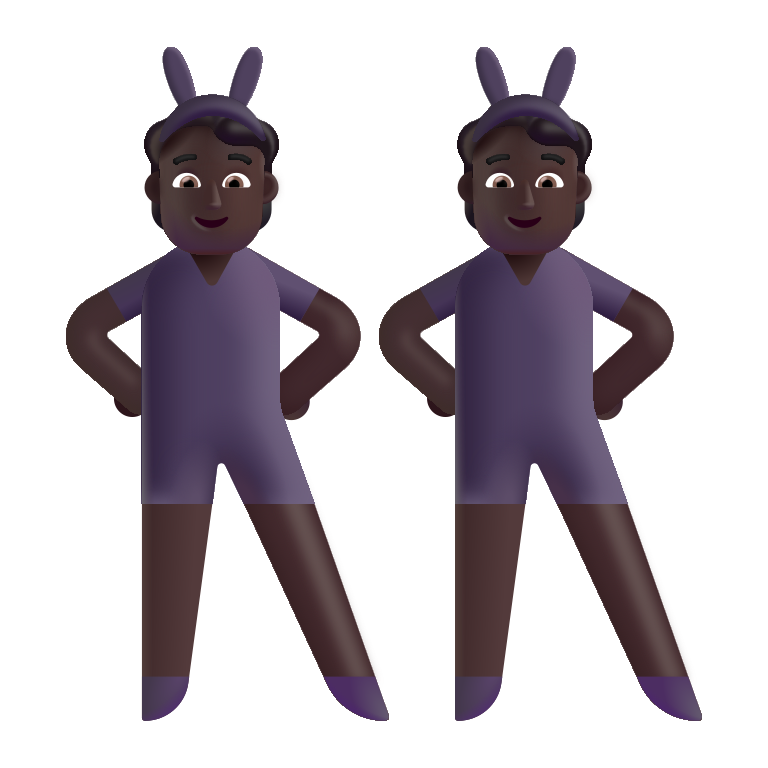
person with bunny ears color dark